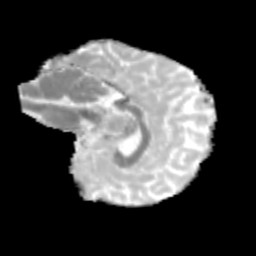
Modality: MD
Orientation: sagittal
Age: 9
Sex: female
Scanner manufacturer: siemens
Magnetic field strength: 3 T
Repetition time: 3.8 s
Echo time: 0.07 s